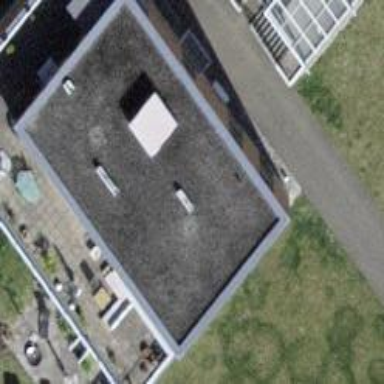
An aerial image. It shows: Flat-roofed building.